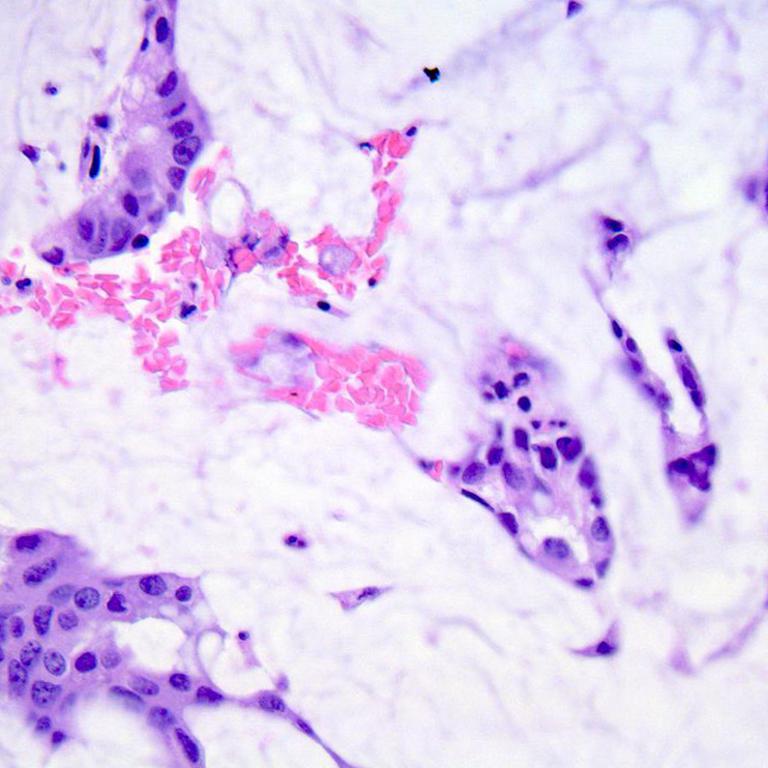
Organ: colon
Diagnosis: adenocarcinomas